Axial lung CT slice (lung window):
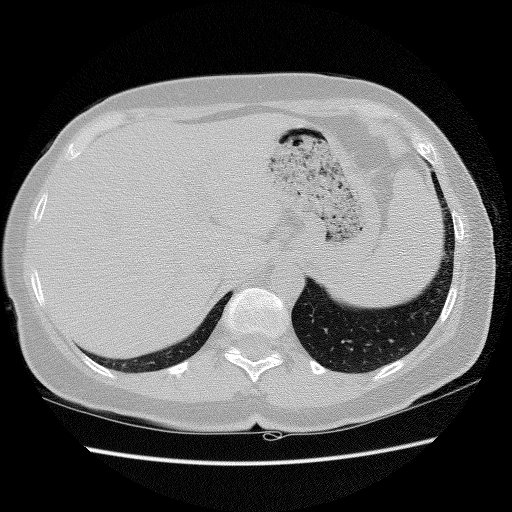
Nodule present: no